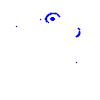
Particle: proton